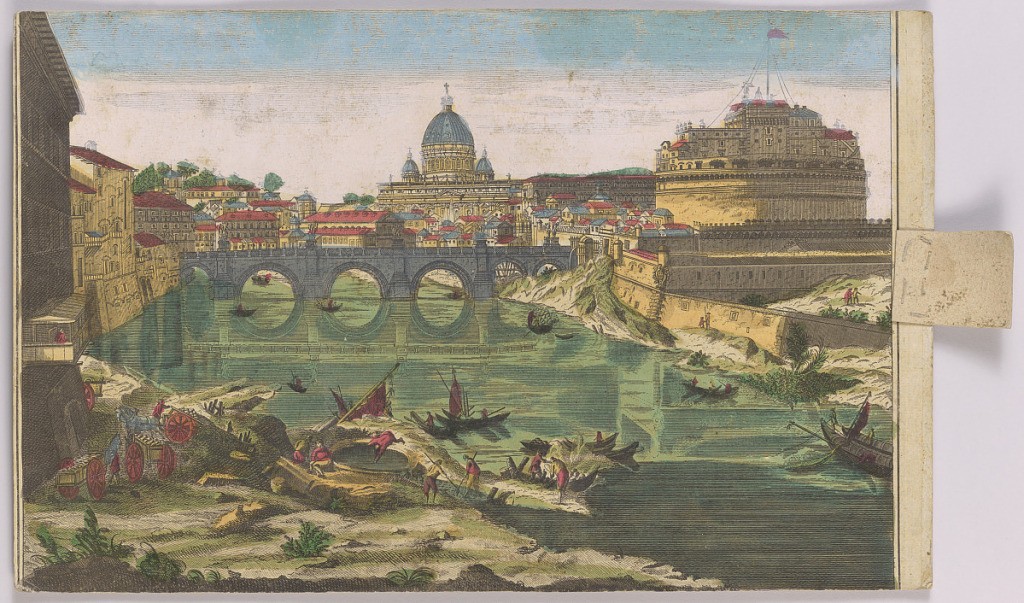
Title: Peep-Show Print
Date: mid-18th century
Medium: Engraving and brush and wash on paper
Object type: Print
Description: Peep-show print